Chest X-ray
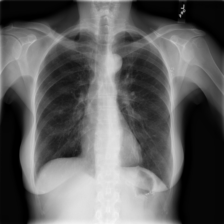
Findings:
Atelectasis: negative
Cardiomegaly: negative
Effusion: negative
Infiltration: negative
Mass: negative
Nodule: negative
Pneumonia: negative
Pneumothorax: negative
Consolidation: negative
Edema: negative
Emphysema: negative
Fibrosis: negative
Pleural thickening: negative
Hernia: negative